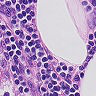
Metastatic tissue present: no